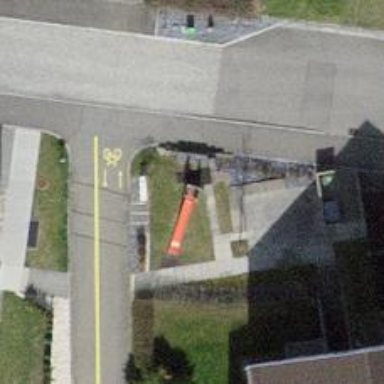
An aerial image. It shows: Playground with slide.